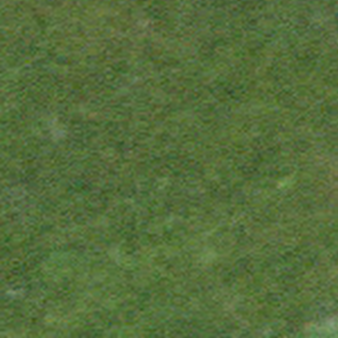
Label: other